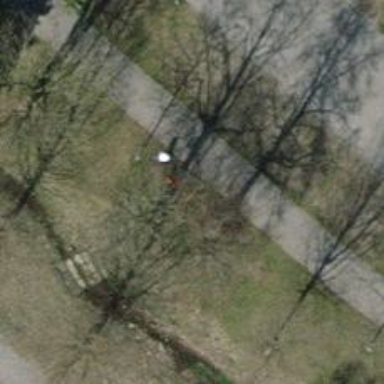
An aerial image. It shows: Red bench.